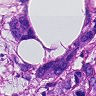
Metastatic tissue present: yes